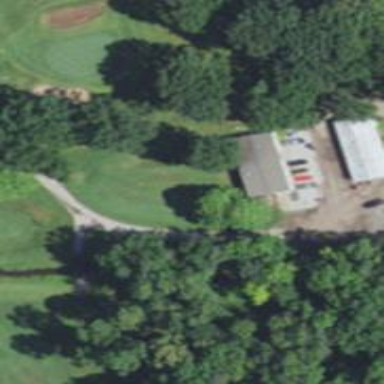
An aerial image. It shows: Service road designated as golf cart path.